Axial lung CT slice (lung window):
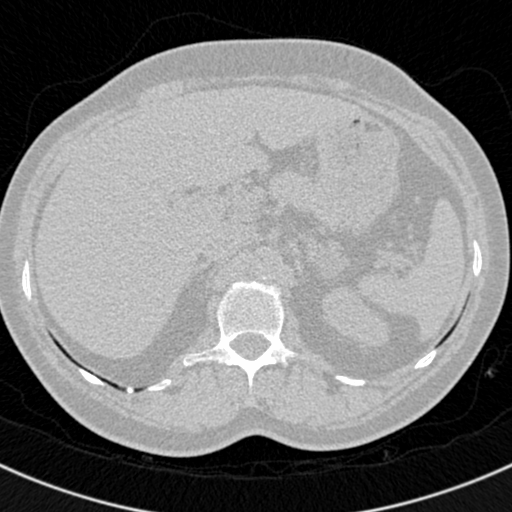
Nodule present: yes
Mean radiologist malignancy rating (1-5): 1